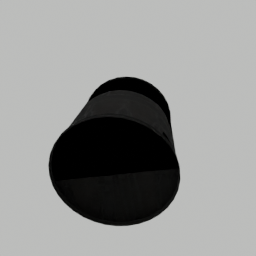
Label: tools